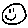
Label: smiley face